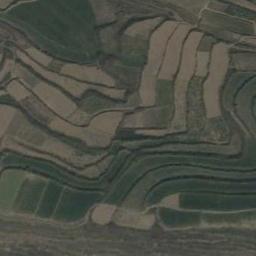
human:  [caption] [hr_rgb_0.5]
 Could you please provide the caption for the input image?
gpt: There are many green plants on the terrace .

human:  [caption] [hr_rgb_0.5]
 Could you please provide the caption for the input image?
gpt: There are paths and houses in a patch of brown and green terraces .

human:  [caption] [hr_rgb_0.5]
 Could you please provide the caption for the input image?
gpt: There is a red house in the open space between the terraces .

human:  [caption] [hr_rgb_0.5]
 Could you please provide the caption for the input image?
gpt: There are bare and green terrace .

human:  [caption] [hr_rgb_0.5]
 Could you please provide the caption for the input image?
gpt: There are many green terraces and some brown ones .